Question: I have to write functions which is setting pixel in WPF. I need to draw some pictures. Using attached code I have some blurry effect (like on screen).
Can you tell me what is wrong, or which methods I should use ?
'''
namespace DisplayAppCS {
public partial class MainWindow : Window
{
WriteableBitmap _bitmap = new WriteableBitmap(100, 200, 1, 1, PixelFormats.Bgr32, null);
public MainWindow()
{
InitializeComponent();
image1.SnapsToDevicePixels = true;
image1.Source = _bitmap;
int[] ColorData = { 0xFFFFFF }; // B G R
Int32Rect rect = new Int32Rect(
1,
60,
1,
1);
_bitmap.WritePixels(rect, ColorData, 4, 0);
}
}}
'''

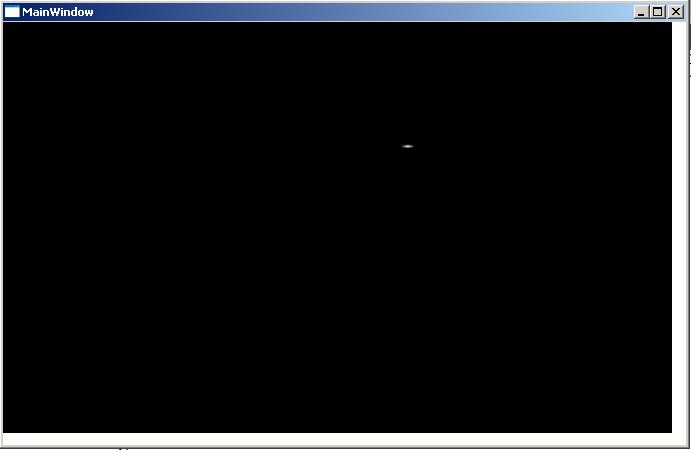
Answer: Your bitmap is 100x200 but your window is much larger. Your image is being stretched to the size of the window, thus creating the "blurring" effect. You need to either change the size of the window or tell the image not to stretch:
'''
<Image Stretch="None"/>
'''
That said, you could be going down completely the wrong path using a writeable bitmap. It really depends on your requirements. Could you get away with just using built-in WPF shapes, for example?